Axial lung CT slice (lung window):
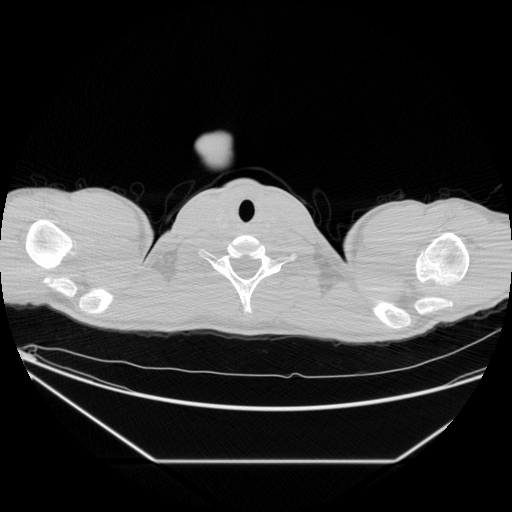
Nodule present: no